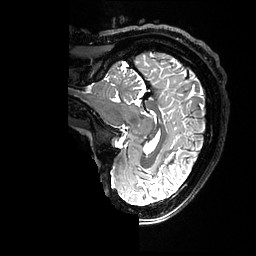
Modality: T2w
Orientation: sagittal
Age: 35
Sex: female
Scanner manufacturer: ge
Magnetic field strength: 3 T
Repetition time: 3.202 s
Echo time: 0.06683 s